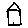
Label: house